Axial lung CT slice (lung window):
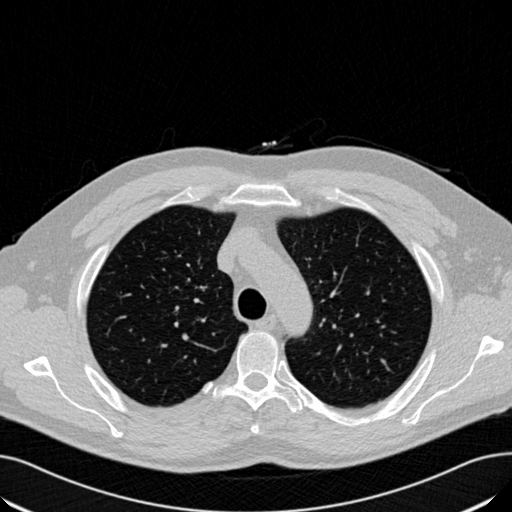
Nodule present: no